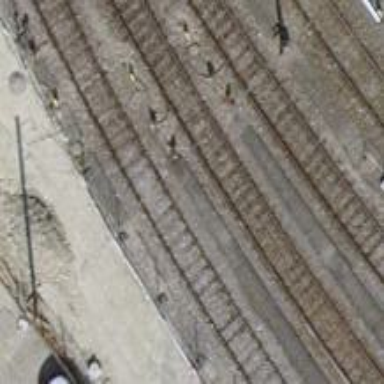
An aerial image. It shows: Rail siding with electrified contact lines for trains.